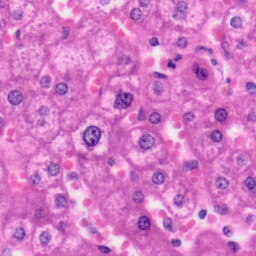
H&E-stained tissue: Liver